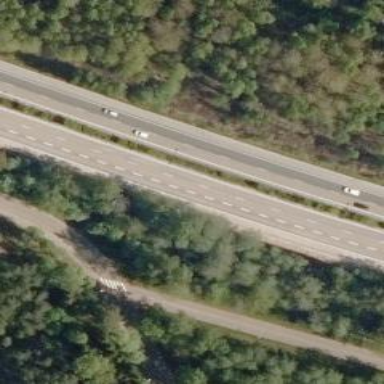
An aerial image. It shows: Asphalt motorway.